Question: I would like to be able to check using jQuery if all child elements share the same class. If all child elements have the same class I would then like to apply an additional class to another element on the page that is not a direct child but the closest h4.
The HTML elements in question are in the attached image. The code is auto generated by a plugin.
Currently I am looking for any elements that contain 0 and the class no items is applied. This can be seen in the screenshot.
The h4 at the top of the image is the element that needs a class adding to it if all children have the class of "no-items"
Basic HTML Example
'''
<div>
<h4>This is the element that needs a class if all li's have the class of no-items</h4>
<ul>
<li class="no-items">0</li>
<li class="no-items">0</li>
<li class="">1</li>
<li class="no-items">0</li>
</ul>
'''

New Code tried and results shown in the screenshot.
<URL>
'''
$('.woof_container_inner h4').addClass(function(){
if( $(this).next('ul').find('li').length === $(this).next('ul').find('li.noitems').length ) return 'someclass';
'''
})
"someclass" should only be applied to the H4 element if all li's within the ul have the class of no items. If not do nothing.
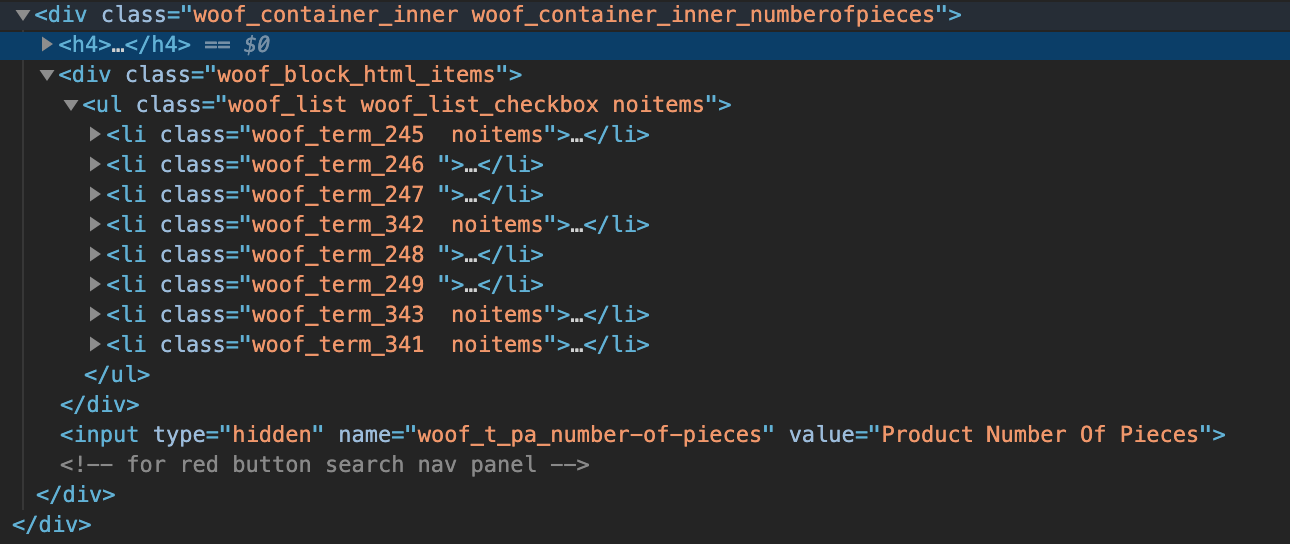
Answer: Using the code from @j08691 answer with some small edits pleased to say the following code works for me.
'''
$('.woof_container_inner h4').addClass(function(){
if( $(this).next('div').find('li').length === $(this).next('div').find('li.noitems').length ) return 'no-heading';
'''
})
I have combined the above code with the following so It executes after each Ajax filter is selected.
$(document).ajaxSuccess(function(){
$('.woof_container_inner h4').addClass(function(){
if( $(this).next('div').find('li').length === $(this).next('div').find('li.noitems').length ) return 'no-heading';
})
});